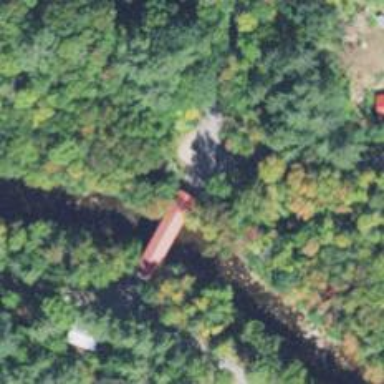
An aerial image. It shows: Covered bridge on residential road.